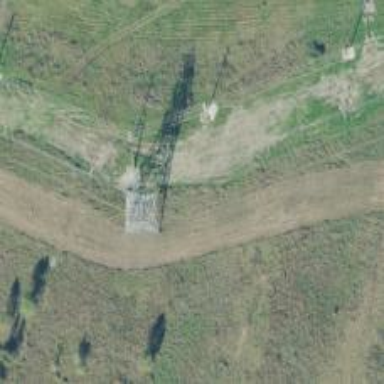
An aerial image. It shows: Power tower.